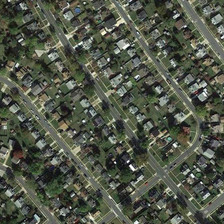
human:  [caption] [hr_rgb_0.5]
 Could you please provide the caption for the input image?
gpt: many buildings and green trees are in a dense residential area .

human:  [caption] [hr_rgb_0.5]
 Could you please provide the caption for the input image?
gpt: many buildings and green trees are in a dense residential area .

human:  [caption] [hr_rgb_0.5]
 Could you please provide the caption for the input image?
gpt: many buildings and green trees are in a dense residential area .

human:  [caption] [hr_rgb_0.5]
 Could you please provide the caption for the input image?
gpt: many buildings and green trees are in a dense residential area .

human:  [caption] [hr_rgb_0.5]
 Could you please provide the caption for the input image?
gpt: many buildings and green trees are in a dense residential area .